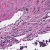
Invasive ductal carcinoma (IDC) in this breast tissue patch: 1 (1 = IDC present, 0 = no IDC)